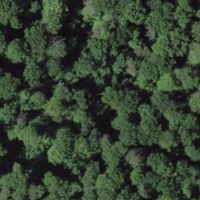
EUNIS habitat code: 41
Species observed at this site:
Melittis melissophyllum